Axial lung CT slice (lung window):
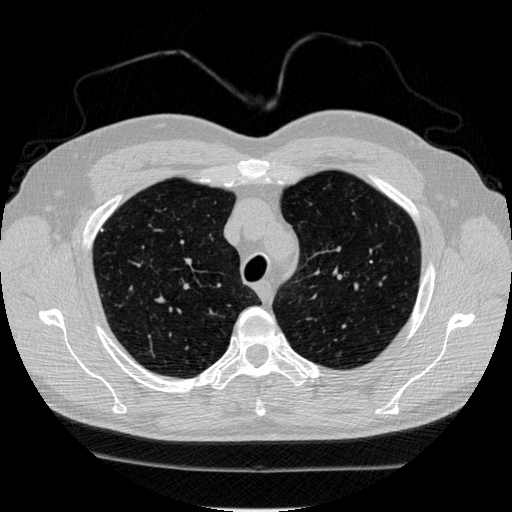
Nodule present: no